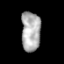
Tissue: prostate
Cell type: T cells
Senescence score: 0.3099
Nuclear area (px): 748
Mean DAPI intensity: 174.193